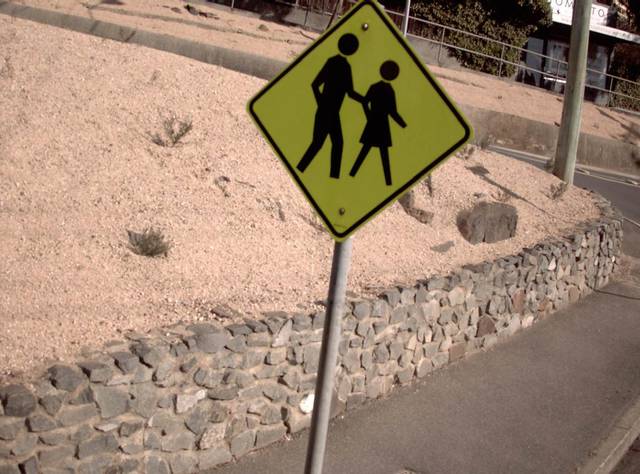
Region: Australia
Coordinates: -41.435, 147.12